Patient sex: M
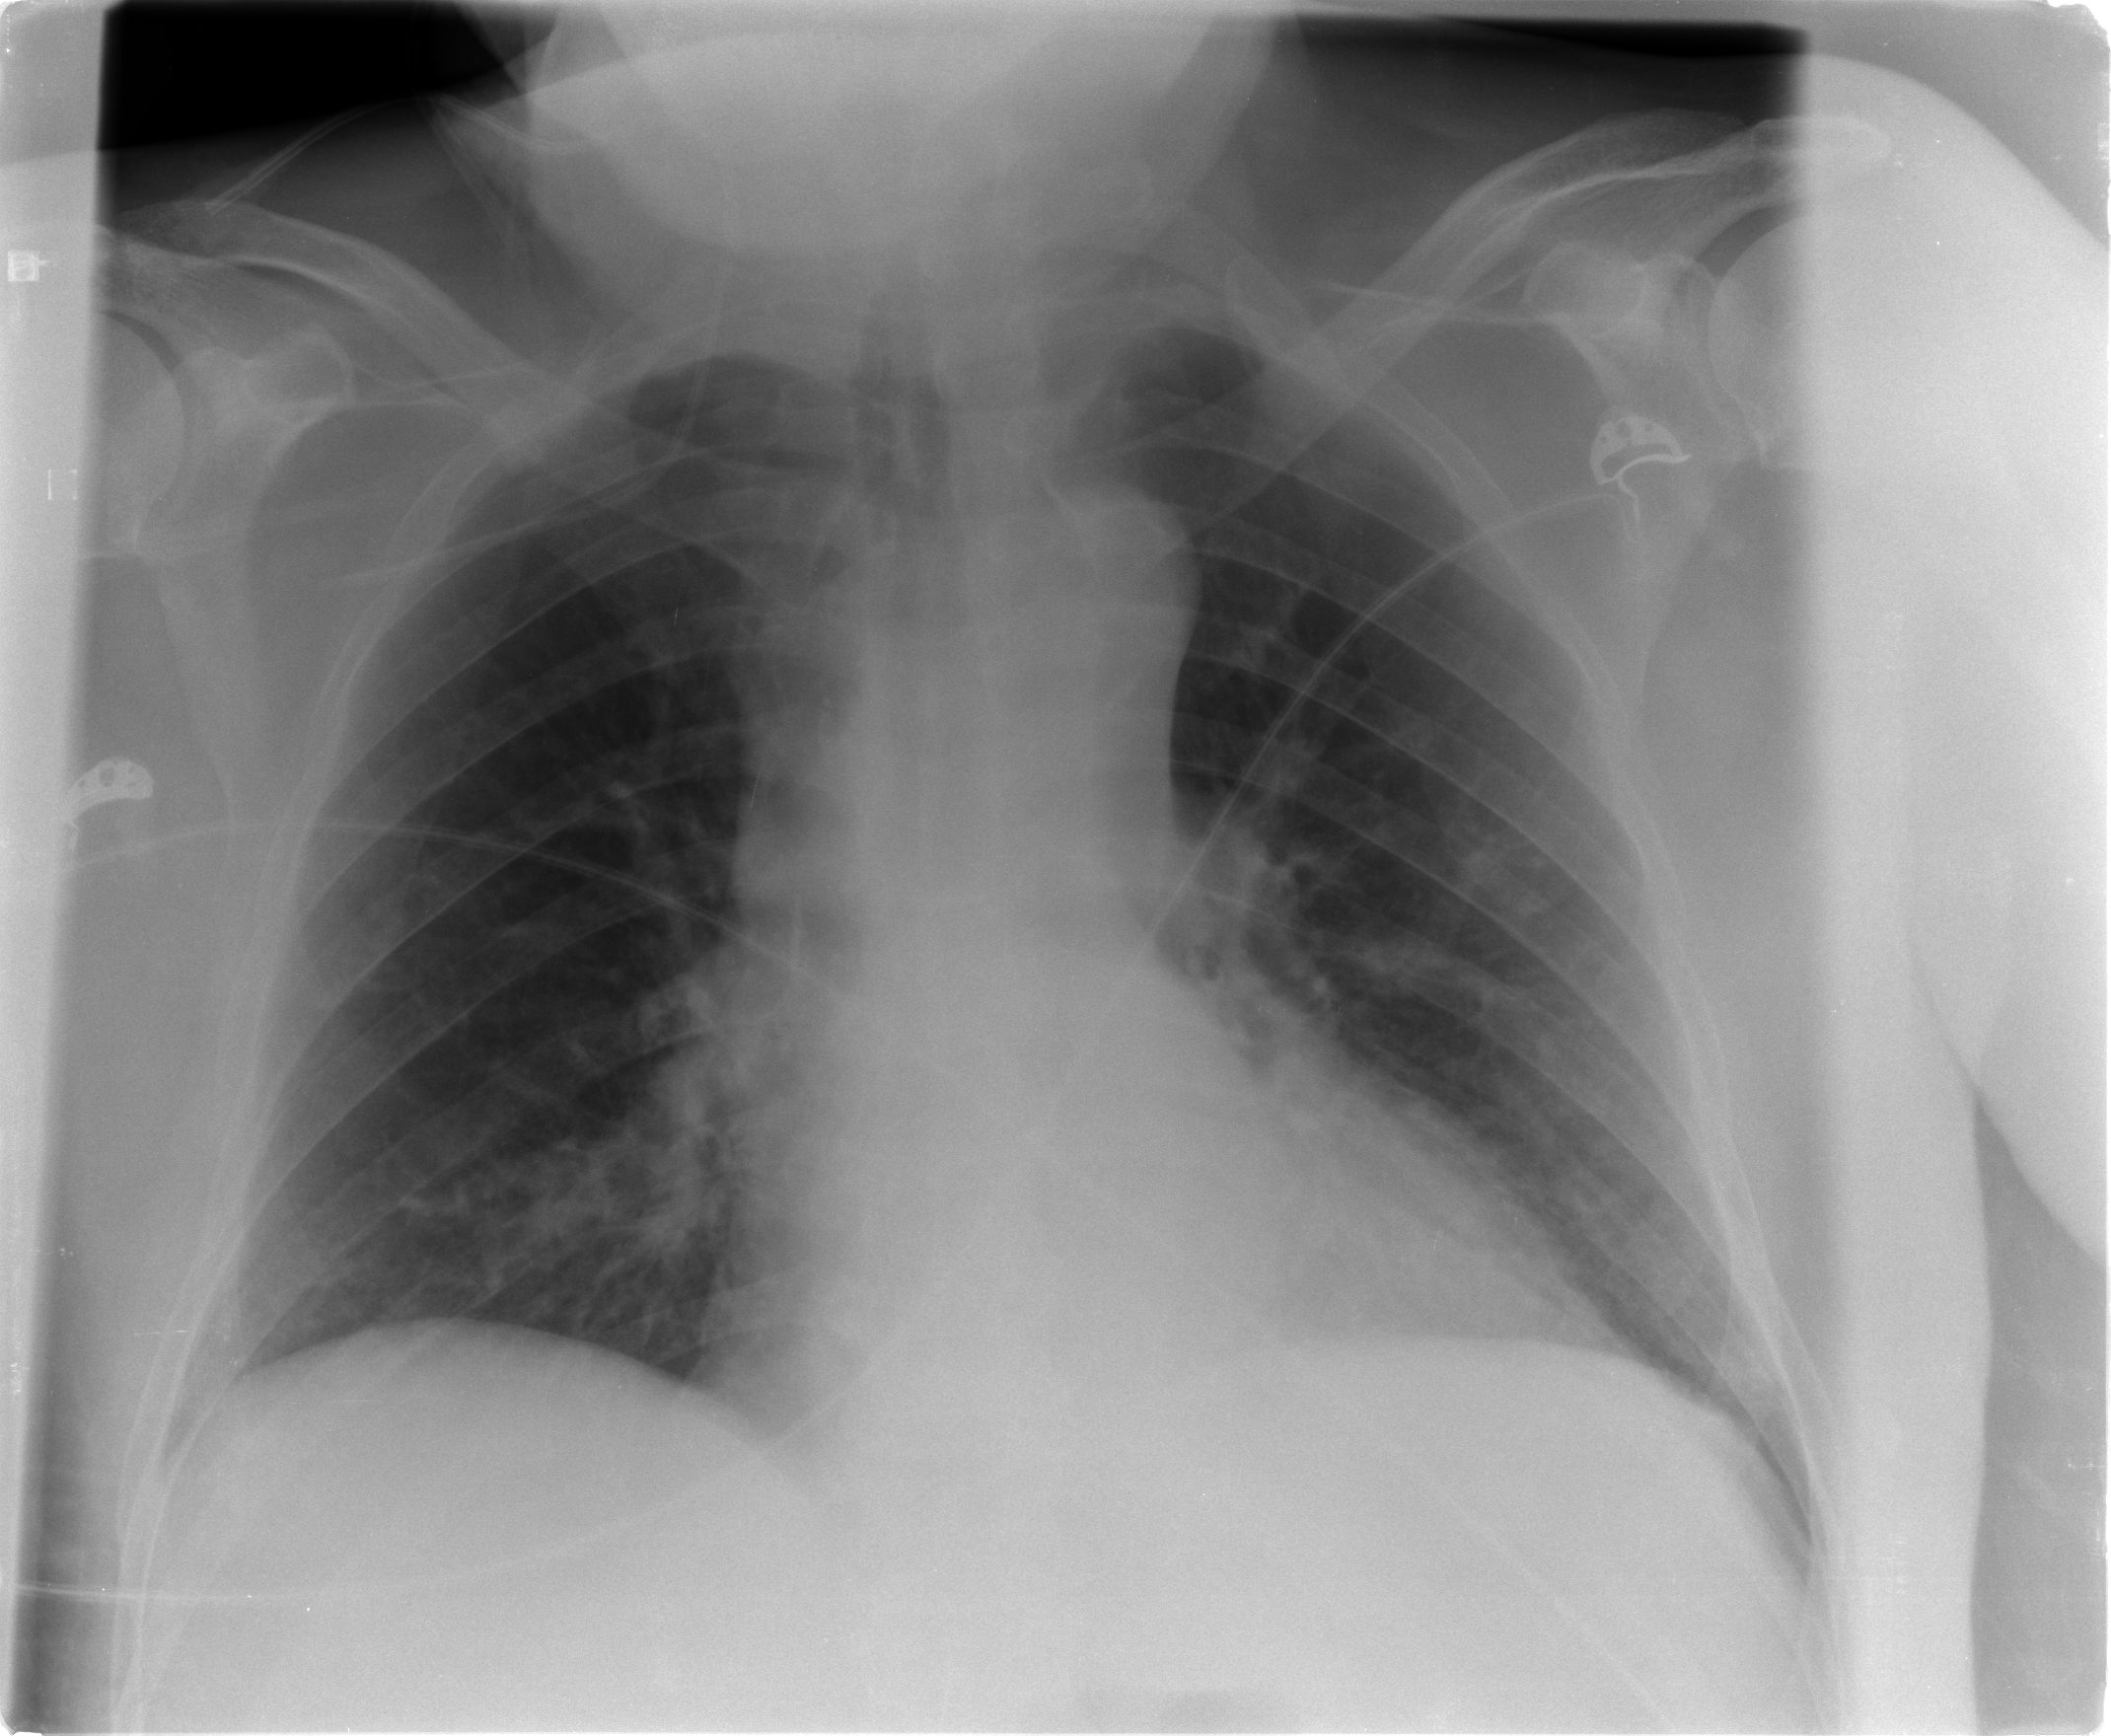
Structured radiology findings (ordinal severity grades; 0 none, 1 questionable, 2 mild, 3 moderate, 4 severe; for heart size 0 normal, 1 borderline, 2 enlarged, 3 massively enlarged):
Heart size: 0
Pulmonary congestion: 0
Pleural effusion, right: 0
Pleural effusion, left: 0
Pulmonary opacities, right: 0
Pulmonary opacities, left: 0
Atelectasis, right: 1
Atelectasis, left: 1